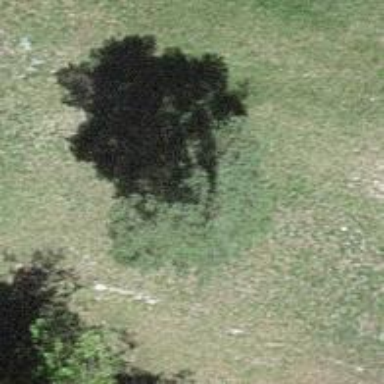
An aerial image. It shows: Deciduous tree with broadleaved leaves.